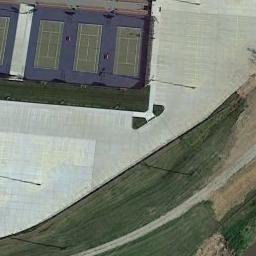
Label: tennis_court